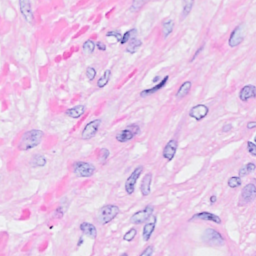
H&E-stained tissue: Breast